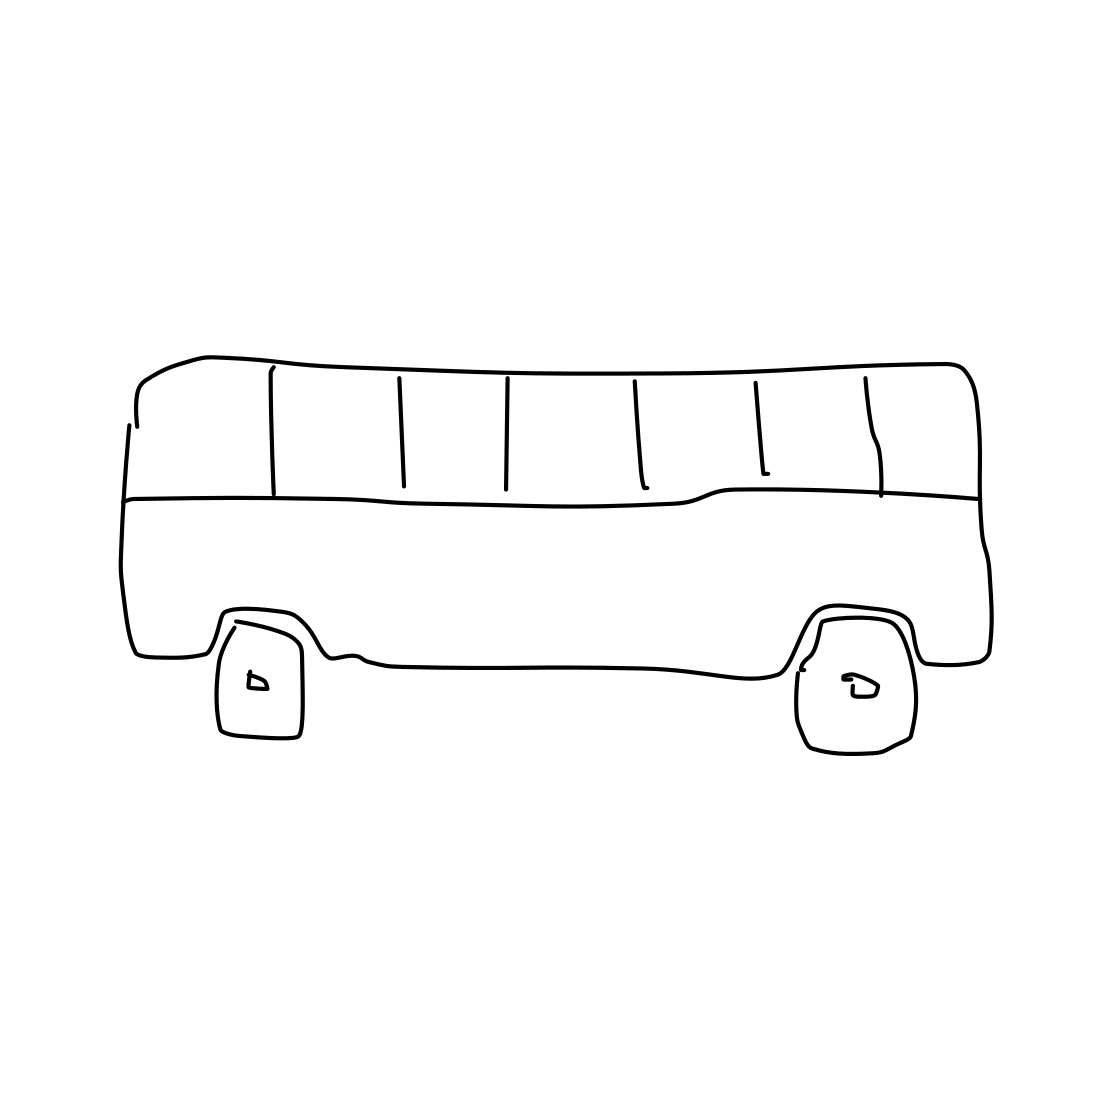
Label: bus